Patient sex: M
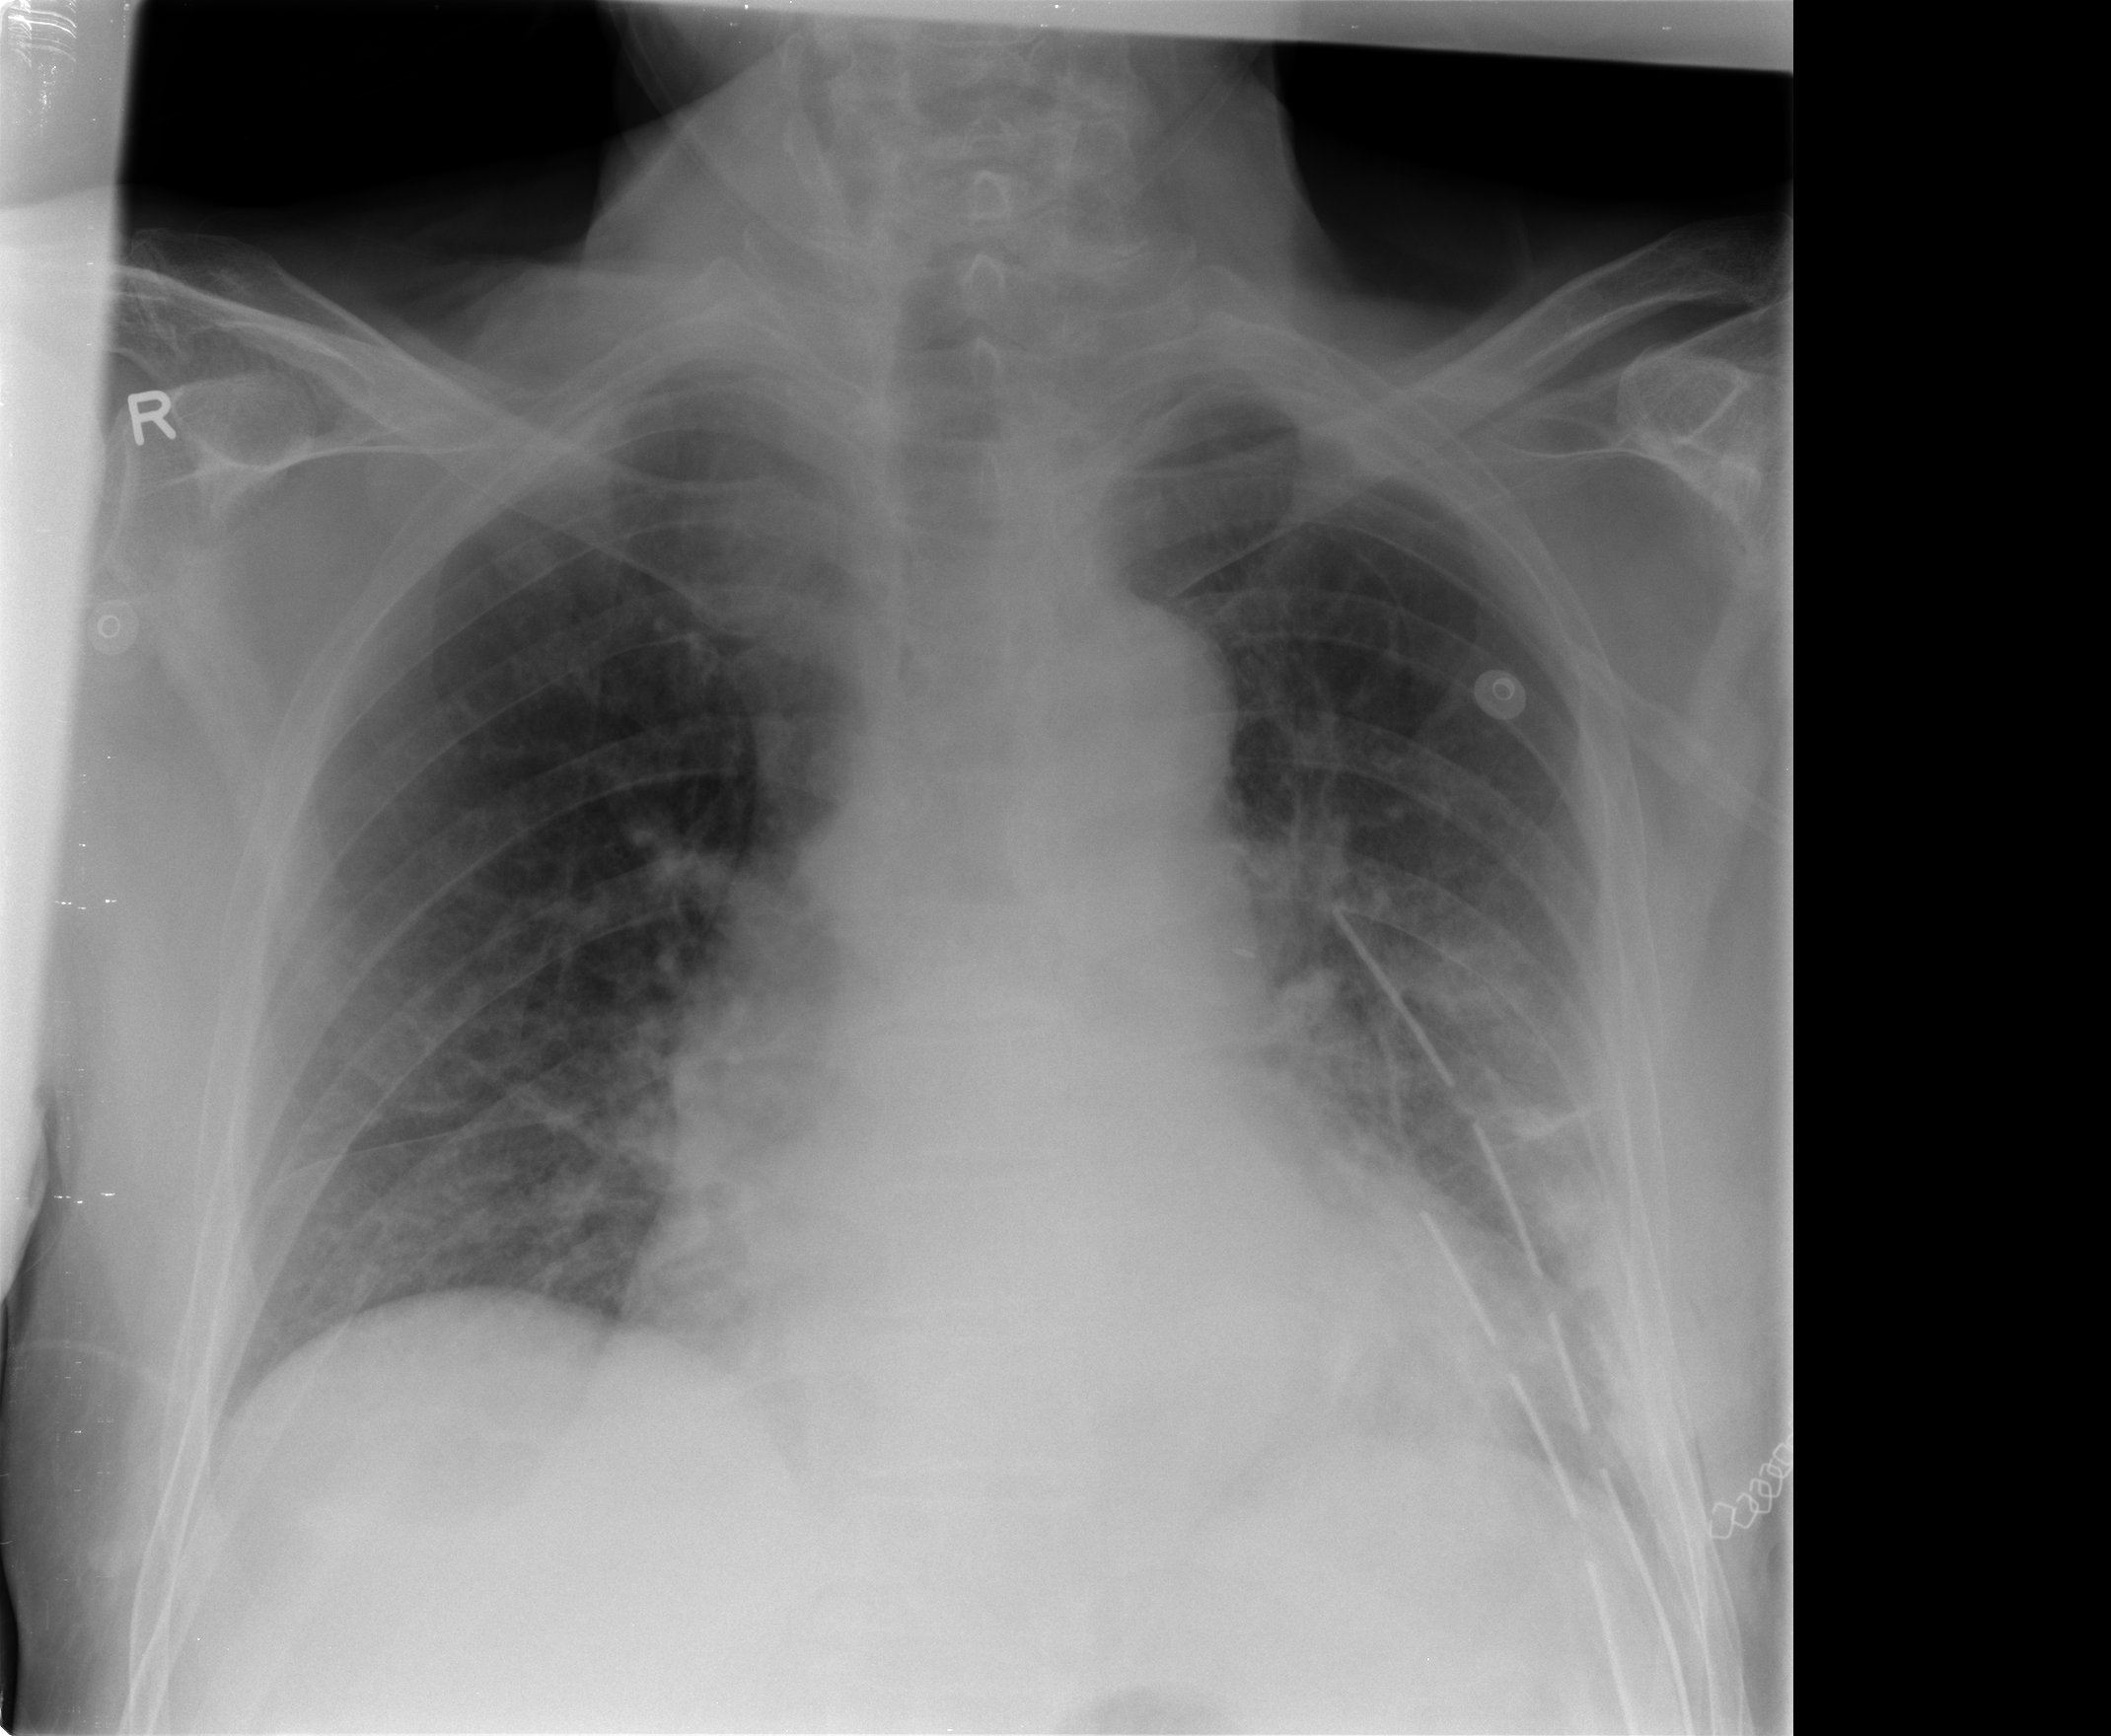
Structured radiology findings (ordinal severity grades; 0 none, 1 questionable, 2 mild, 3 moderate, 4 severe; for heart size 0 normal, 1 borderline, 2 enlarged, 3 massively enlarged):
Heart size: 2
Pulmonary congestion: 2
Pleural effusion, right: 0
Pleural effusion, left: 0
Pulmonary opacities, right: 2
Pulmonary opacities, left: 2
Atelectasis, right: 2
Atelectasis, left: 2